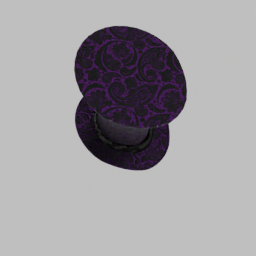
Label: people